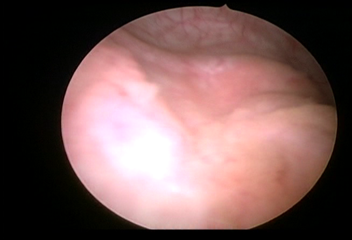
Modality: WLC
Class: Normal mucosa
Bladder cancer association: No